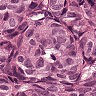
Metastatic tissue present: yes